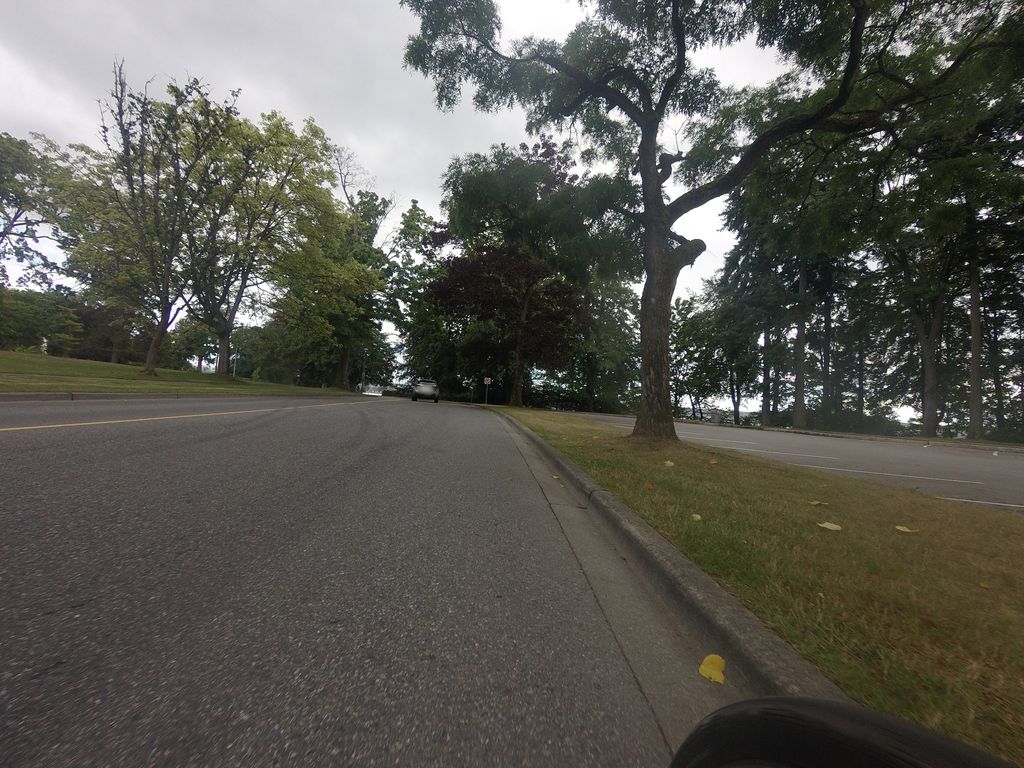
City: vancouver